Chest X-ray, PA view. Patient: 59 years old, sex M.
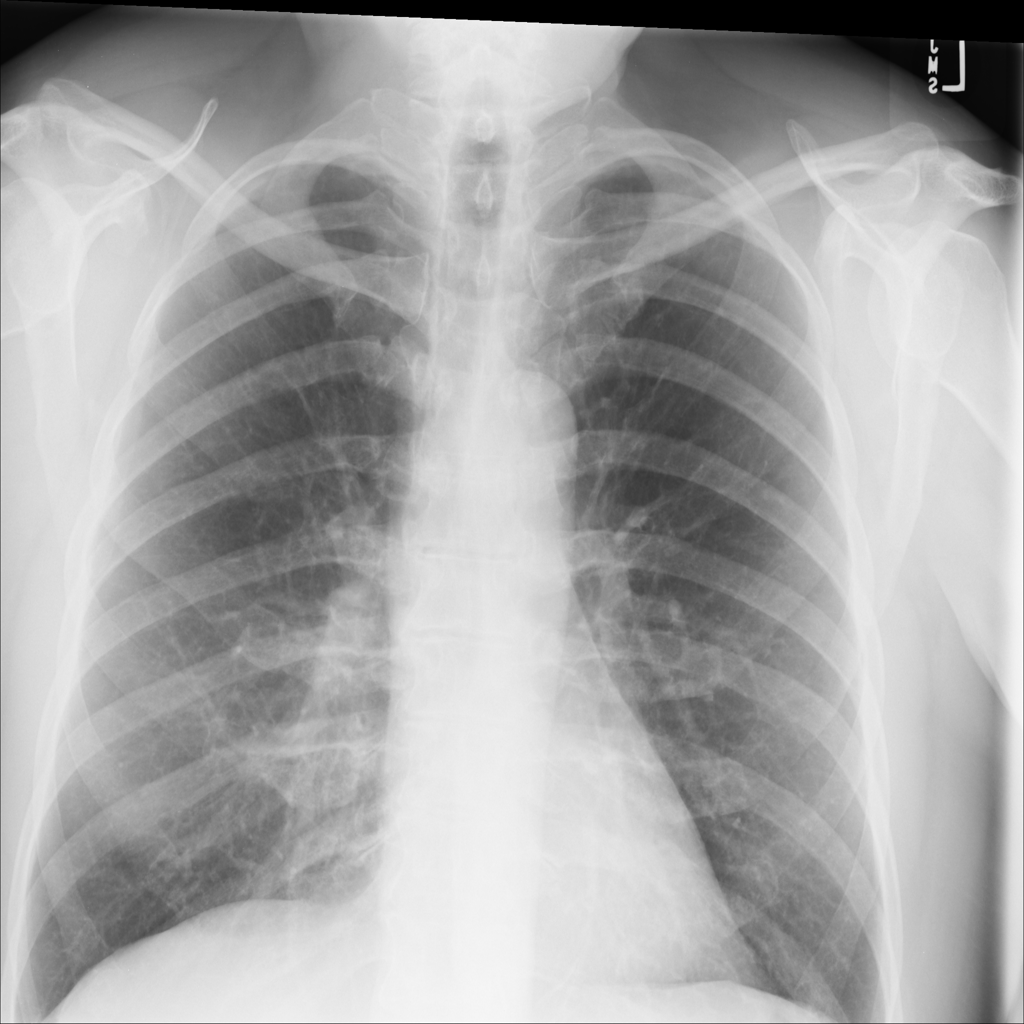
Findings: No Finding